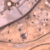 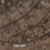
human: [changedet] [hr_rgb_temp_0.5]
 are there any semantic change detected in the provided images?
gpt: The urbanization was intensified.